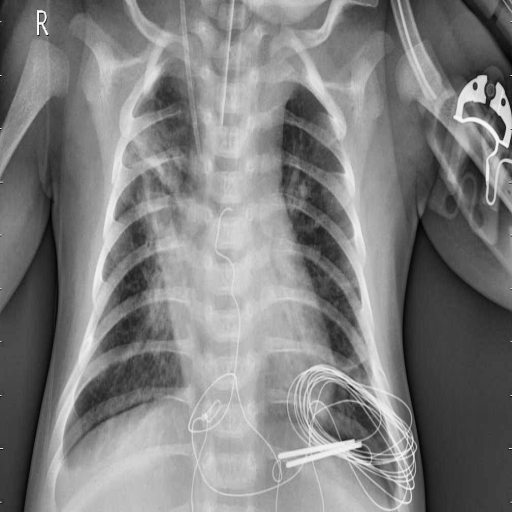
Finding: PNEUMONIA